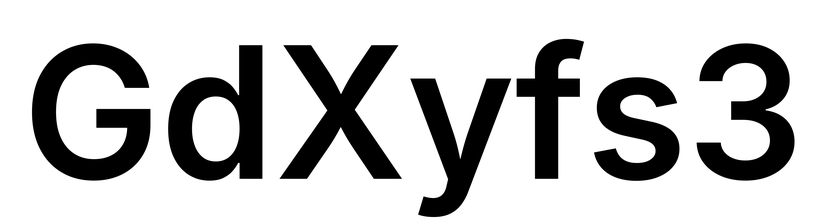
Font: Inter_SemiBold